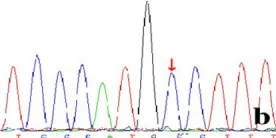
Mother have no mutation at the same location.
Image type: electrography (emg)